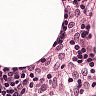
Metastatic tissue present: no